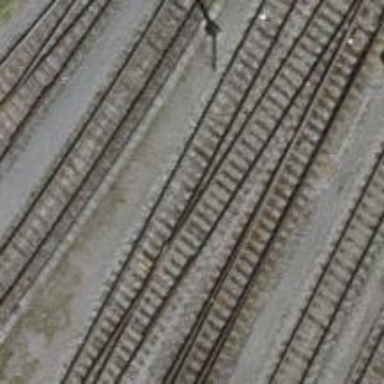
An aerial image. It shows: Rail siding with electrified tracks using contact line.